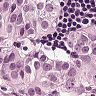
Metastatic tissue present: yes